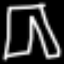
Label: pants